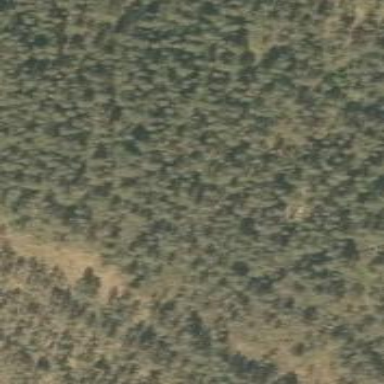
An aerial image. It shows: Needle-leaved woodland.